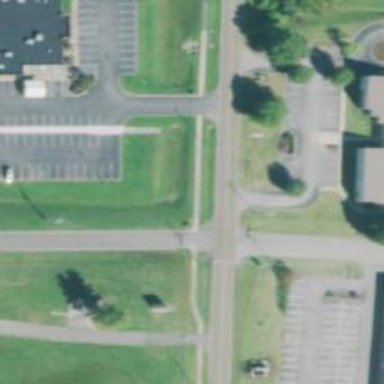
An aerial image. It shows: Unmarked crossing on footway.